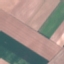
Land use / land cover: AnnualCrop